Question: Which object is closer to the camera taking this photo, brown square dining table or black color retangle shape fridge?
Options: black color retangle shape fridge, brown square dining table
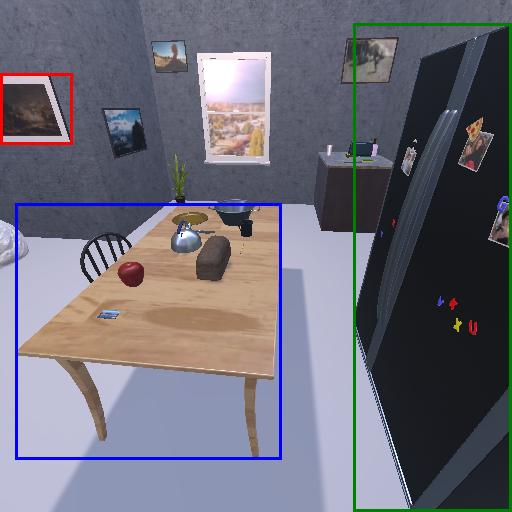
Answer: black color retangle shape fridge